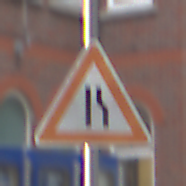
Verkehrszeichen: EinseitigVerengteFahrbahnRechts
Umgebung: Outdoor, Urban
Tageszeit: MorningAfternoon
Wetter: Overcast
Licht: Natural
Jahreszeit: NotSpecified
Kontrast: LowContrast